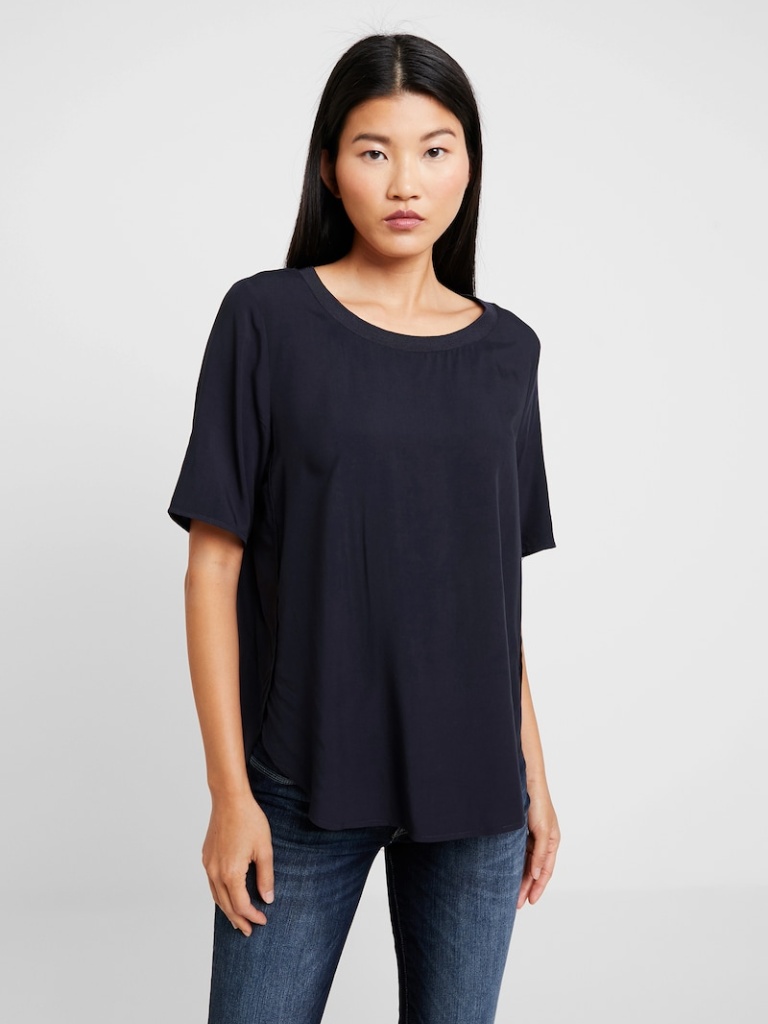
cotton relaxed short sleeve hip length Untucked crew t-shirt